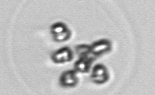
Label: Phaeocystis